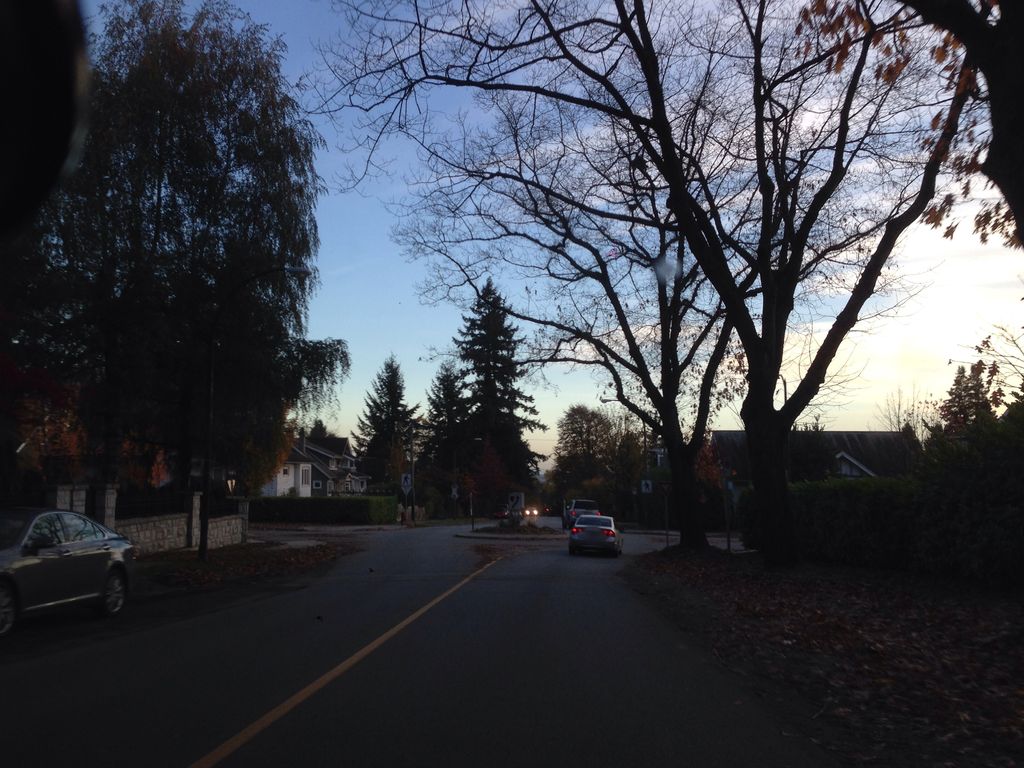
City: vancouver